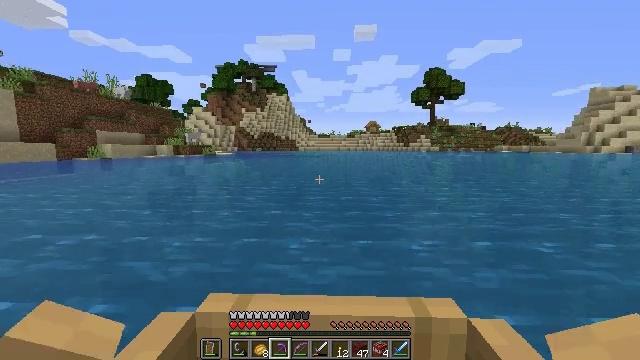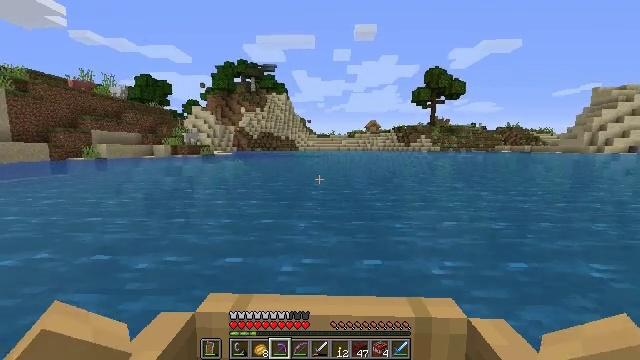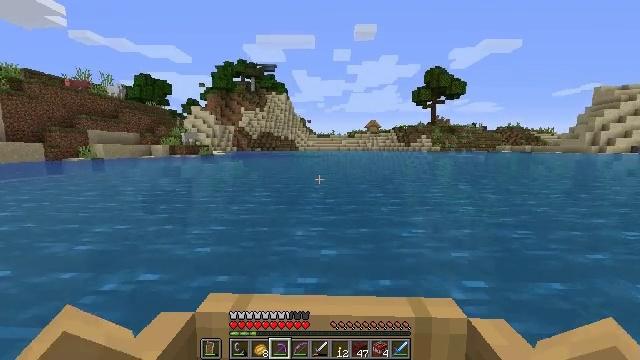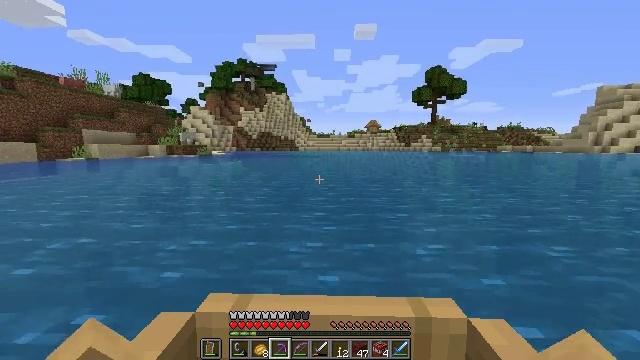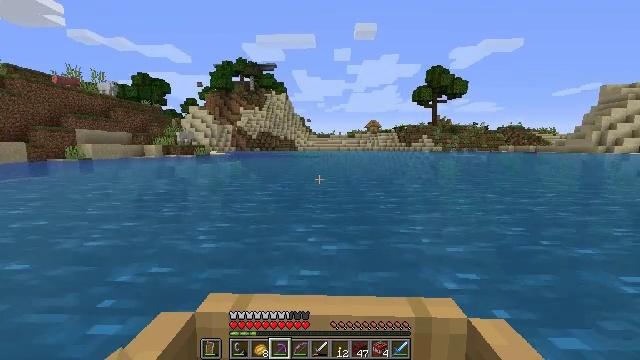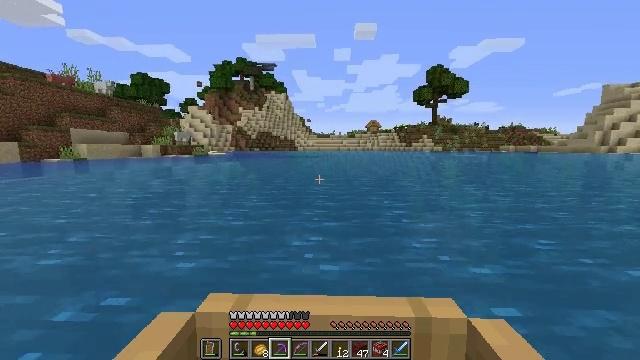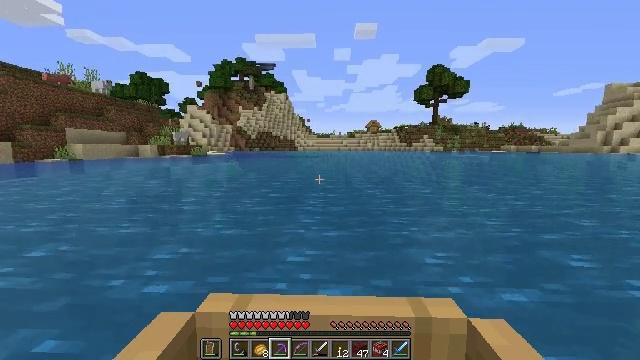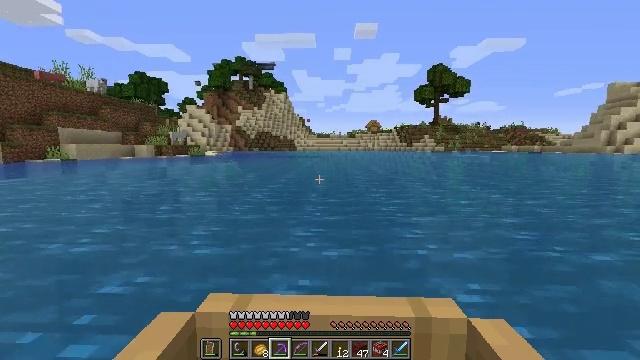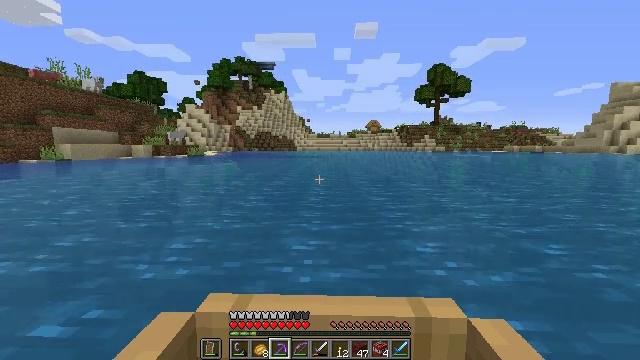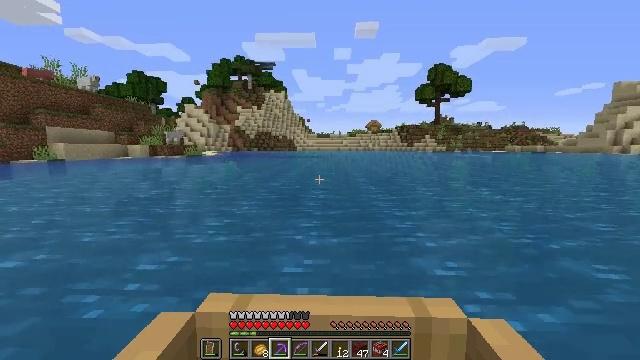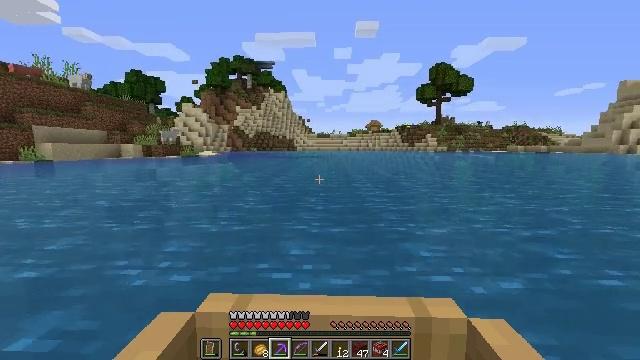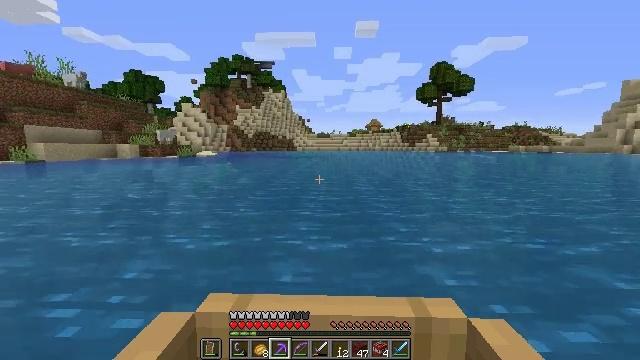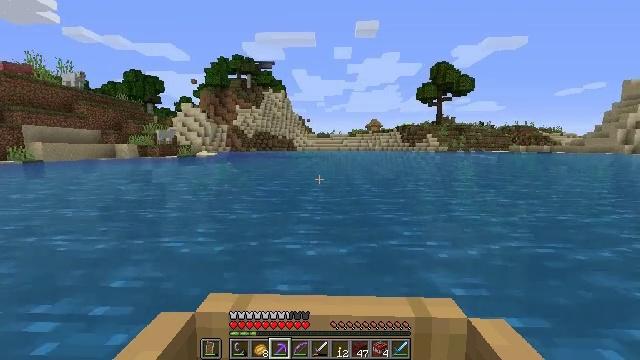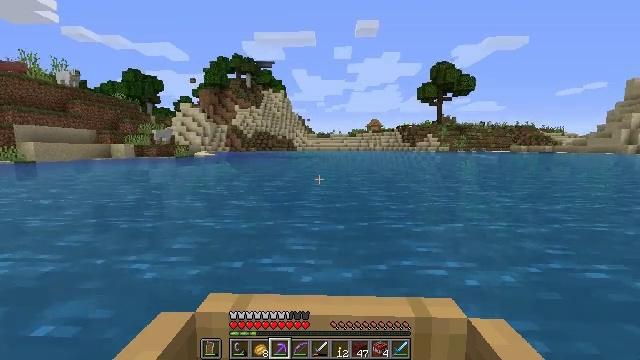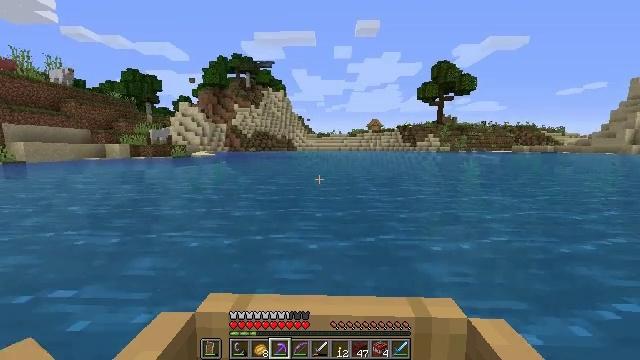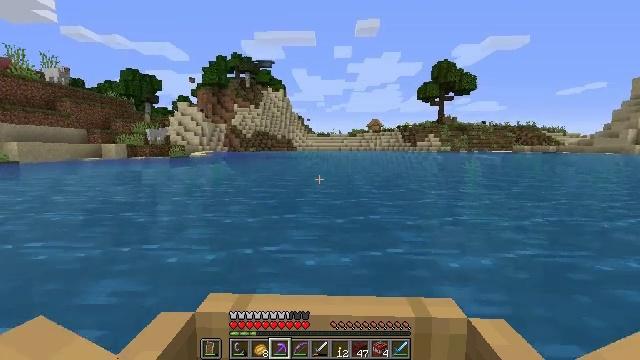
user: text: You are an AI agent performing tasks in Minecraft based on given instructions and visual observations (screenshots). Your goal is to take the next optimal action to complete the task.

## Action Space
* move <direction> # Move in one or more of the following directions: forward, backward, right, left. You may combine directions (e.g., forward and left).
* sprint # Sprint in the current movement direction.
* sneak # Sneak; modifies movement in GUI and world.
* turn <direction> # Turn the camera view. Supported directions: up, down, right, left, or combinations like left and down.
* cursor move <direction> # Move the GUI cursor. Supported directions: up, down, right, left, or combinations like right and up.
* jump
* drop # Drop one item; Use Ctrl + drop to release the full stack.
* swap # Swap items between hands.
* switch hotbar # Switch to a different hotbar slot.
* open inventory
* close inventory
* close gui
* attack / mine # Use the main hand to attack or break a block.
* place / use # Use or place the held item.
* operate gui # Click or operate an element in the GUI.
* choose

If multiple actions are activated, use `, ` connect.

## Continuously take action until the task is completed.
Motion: motion action
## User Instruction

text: Use ancient debris in the furnace to create netherite scrap.
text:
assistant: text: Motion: move forward
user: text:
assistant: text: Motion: move forward
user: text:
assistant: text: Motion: move forward
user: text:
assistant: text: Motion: move forward
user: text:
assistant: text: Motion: move forward
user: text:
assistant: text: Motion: move forward
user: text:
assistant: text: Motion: move forward
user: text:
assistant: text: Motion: move forward
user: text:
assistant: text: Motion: move forward
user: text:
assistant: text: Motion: move forward
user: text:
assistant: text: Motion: move forward
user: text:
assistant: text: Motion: move forward
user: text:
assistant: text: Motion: move forward
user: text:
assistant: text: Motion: move forward
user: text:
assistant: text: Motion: move forward
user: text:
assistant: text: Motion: move forward
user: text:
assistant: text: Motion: move forward
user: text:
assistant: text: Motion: move forward
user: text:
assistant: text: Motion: move forward
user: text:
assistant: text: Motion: move forward
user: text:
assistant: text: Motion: move forward
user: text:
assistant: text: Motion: move forward
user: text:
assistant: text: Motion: move forward
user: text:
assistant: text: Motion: move forward
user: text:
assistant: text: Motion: move forward
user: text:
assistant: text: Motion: move forward
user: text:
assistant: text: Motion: move forward
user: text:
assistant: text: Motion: move forward
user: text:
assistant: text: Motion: move forward
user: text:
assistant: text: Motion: move forward